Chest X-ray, PA view. Patient: 35 years old, sex M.
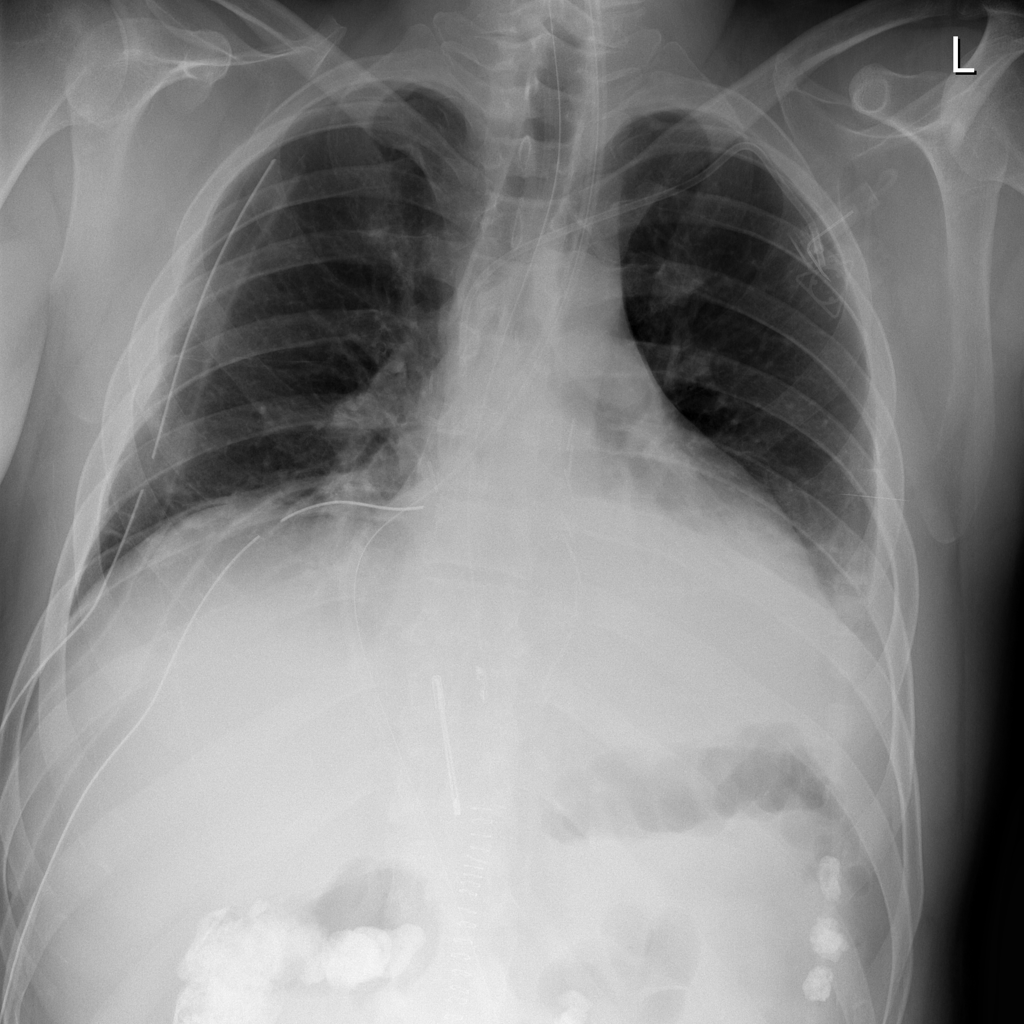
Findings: No Finding